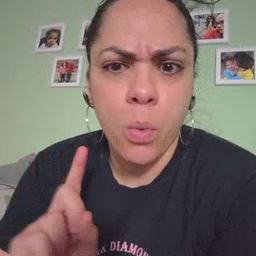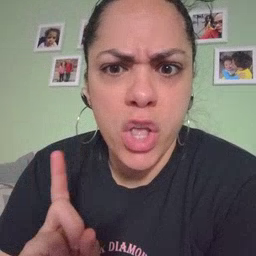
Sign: where